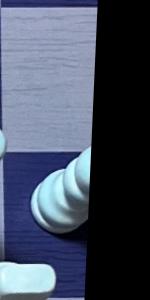
Label: Pawn_White